Question: I have been trying really hard but my excel sheet is not populating as per my expectations. If the content is having string datatype then sheet is showing '0' in place of that, howsoever hard I tried by using conversions. I am pasting my code below if any one can help me:
'''
public static void WriteExcelDocument(string FilePath)
{
try
{
using (SpreadsheetDocument spreadSheet = SpreadsheetDocument.Open(FilePath, true))
{
WorkbookPart workbookPart = spreadSheet.WorkbookPart;
IEnumerable<Sheet> Sheets = spreadSheet.WorkbookPart.Workbook.GetFirstChild<Sheets>().Elements<Sheet>().Where(s => s.Name == "data");
if (Sheets.Count() == 0)
{
// The specified worksheet does not exist.
return;
}
string relationshipId = Sheets.First().Id.Value;
WorksheetPart worksheetPart = (WorksheetPart)spreadSheet.WorkbookPart.GetPartById(relationshipId);
SheetData sheetData = worksheetPart.Worksheet.GetFirstChild<SheetData>();
int index = 2;
SpectrumNewEntities context = new SpectrumNewEntities();
var q = from result in context.Appraisers
select result;
foreach (var g in q)
{
string Name = g.AppraiserName!=null?g.AppraiserName:String.Empty;
string city = g.City != null ? g.City : String.Empty;
string Address = g.Address != null ? g.Address : "NA";
int AppId = g.AppraiserAppraiserCompanyId != null ? (int)g.AppraiserAppraiserCompanyId : 0;
string email = g.Email != null ? g.Email : String.Empty;
Row contentRow = CreateContentRow(index, Name, city, Address, AppId,email);
index++;
sheetData.AppendChild(contentRow);
}
// Save the worksheet.
worksheetPart.Worksheet.Save();
}
}
catch (Exception)
{
throw;
}
}
private static Row CreateContentRow(int index, string Name, string city, string Address, int AppId, string email)
{
try
{
//Create new row
Row r = new Row();
r.RowIndex = (UInt32)index;
//First cell is a text cell, so create it and append it
Cell firstCell = CreateTextCell(headerColumns[0], Name, index);
r.AppendChild(firstCell);//
//create cells that contain data
for (int i = 1; i < headerColumns.Length; i++)
{
Cell c = new Cell();
c.CellReference = headerColumns[i] + index;
CellValue v = new CellValue();
if (i == 1)
{
v.Text = city.ToString();
}
if (i == 2)
{
v.Text = Address.ToString();
}
if (i == 3)
{
v.Text =AppId.ToString();
}
if (i == 4)
{
v.Text = email.ToString();
}
c.AppendChild(v);
r.AppendChild(c);
}
return r;
}
catch (Exception)
{
throw;
}
}
private static Cell CreateTextCell(string header, string Name,int index)
{
try
{
//Create a new inline string cell
Cell c = new Cell();
c.DataType = CellValues.InlineString;
c.CellReference = header + index;
//Add text to text cell
InlineString inlineString = new InlineString();
Text t = new Text();
t.Text = Name;
inlineString.AppendChild(t);
c.AppendChild(inlineString);
return c;
}
catch (Exception)
{
throw;
}
}
'''
I am not getting why display is something like this?

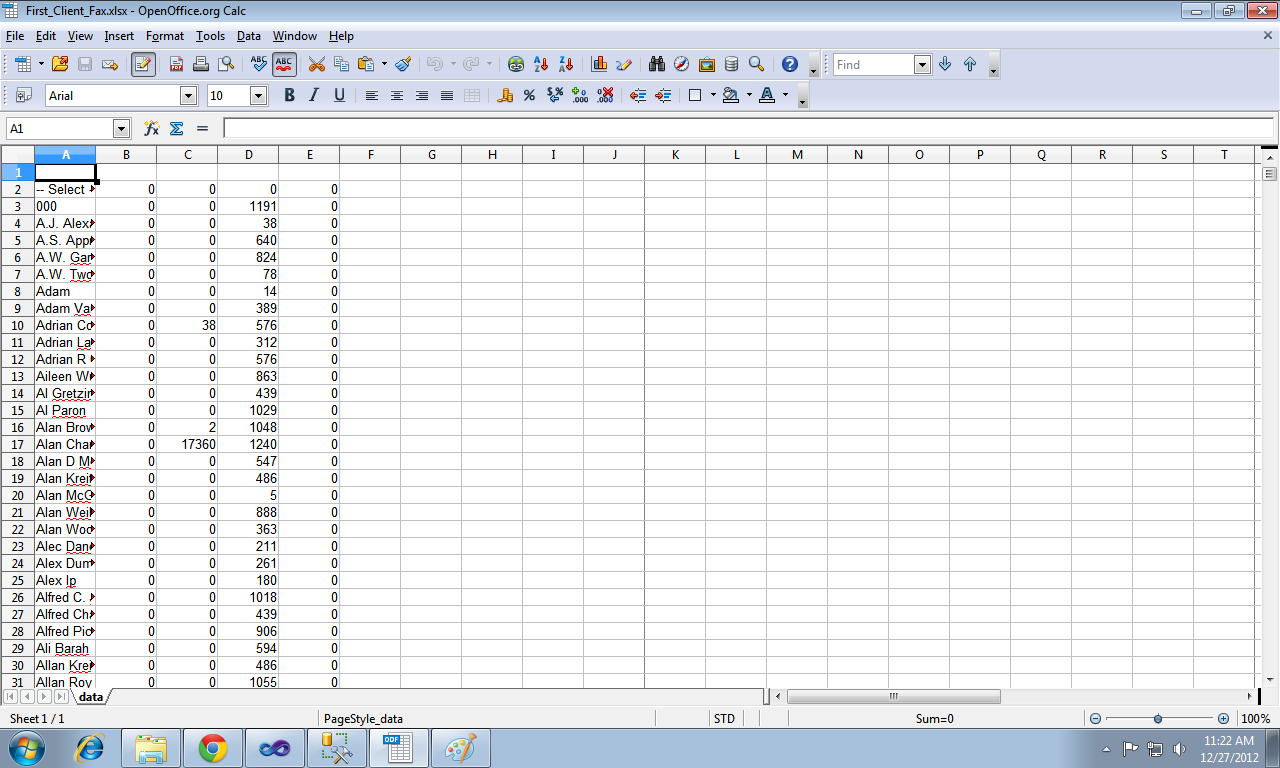
Answer: Use the 'CreateTextCell' method to add all the text cells to the row; like you are doing for the 'Name' field.